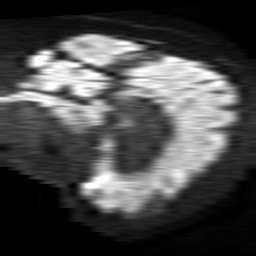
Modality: TRACE
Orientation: sagittal
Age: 67
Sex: male
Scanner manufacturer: philips
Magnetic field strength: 1.5 T
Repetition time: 4.6 s
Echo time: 0.08517 s